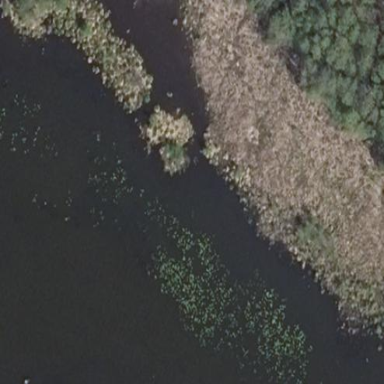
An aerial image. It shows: Reedbed in wetland area.